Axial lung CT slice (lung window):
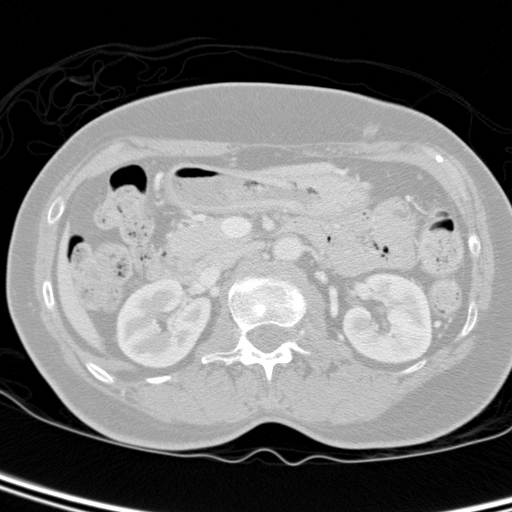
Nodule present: no